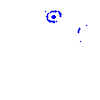
Particle: kaon